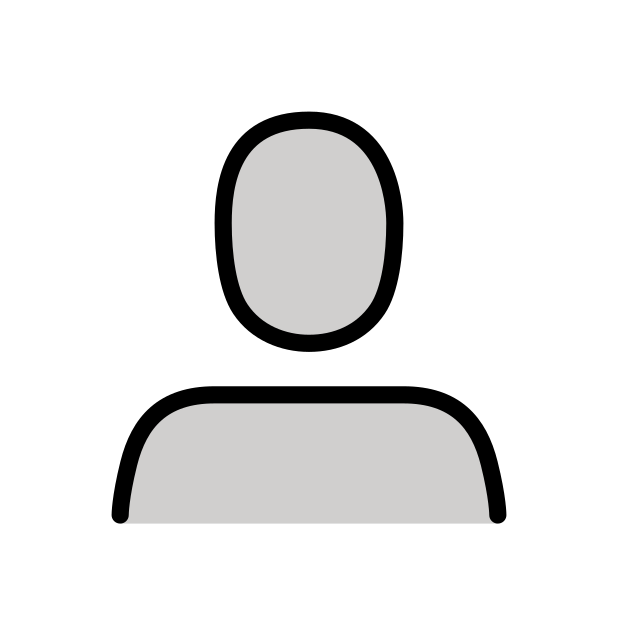
Emoji: 👤
Name: bust in silhouette
Unicode: 0x1f464